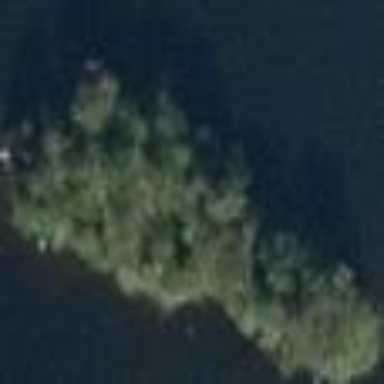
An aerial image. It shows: Islet surrounded by woodland.